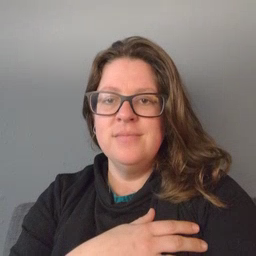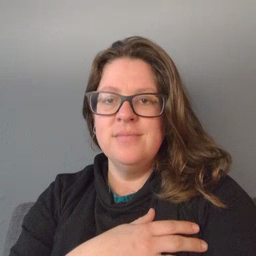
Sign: fish